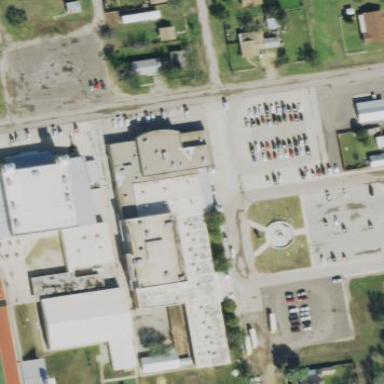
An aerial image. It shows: School building.